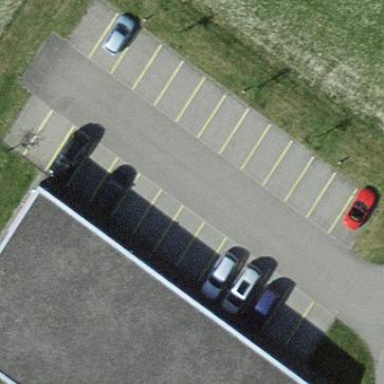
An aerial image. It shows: Parking area with surface.